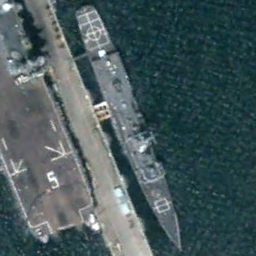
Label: cruiser